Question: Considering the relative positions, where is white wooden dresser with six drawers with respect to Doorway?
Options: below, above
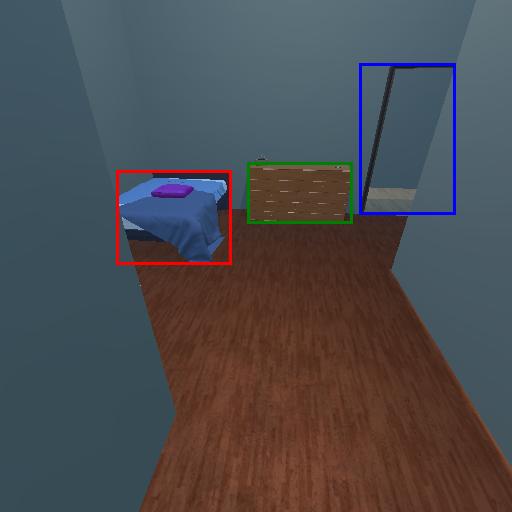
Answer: below